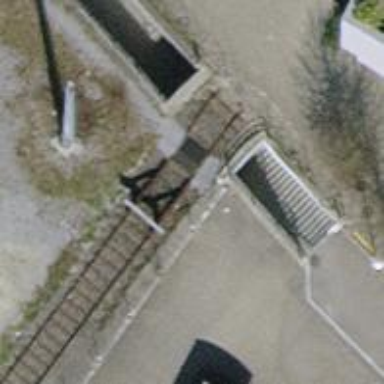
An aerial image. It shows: Railway buffer stop.